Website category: book
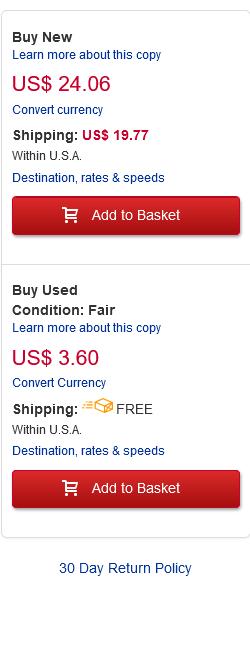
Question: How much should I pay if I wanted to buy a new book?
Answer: US$ 24.06

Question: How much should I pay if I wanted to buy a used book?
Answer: US$ 3.60

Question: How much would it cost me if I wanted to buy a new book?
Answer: US$ 24.06

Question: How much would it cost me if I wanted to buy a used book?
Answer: US$ 3.60

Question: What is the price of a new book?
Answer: US$ 24.06

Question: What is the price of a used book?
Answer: US$ 3.60

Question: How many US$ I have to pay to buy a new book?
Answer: US$ 24.06

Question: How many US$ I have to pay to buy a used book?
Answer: US$ 3.60

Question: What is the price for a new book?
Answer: US$ 24.06

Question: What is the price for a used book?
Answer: US$ 3.60

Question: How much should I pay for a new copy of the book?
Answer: US$ 24.06

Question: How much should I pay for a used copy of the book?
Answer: US$ 3.60

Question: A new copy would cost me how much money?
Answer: US$ 24.06

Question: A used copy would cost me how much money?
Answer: US$ 3.60

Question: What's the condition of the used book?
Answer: Fair

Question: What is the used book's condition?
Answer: Fair

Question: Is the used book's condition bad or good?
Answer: Fair

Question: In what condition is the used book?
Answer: Fair

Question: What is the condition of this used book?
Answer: Fair

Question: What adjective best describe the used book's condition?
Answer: Fair

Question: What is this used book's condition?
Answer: Fair

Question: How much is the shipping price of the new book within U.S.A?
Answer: US$ 19.77

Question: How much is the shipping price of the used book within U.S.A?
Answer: FREE

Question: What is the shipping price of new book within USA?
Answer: US$ 19.77

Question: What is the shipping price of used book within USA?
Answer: FREE

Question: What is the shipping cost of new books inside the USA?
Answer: US$ 19.77

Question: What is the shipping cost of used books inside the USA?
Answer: FREE

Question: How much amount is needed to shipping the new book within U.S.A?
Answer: US$ 19.77

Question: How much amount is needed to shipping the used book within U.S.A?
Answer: FREE

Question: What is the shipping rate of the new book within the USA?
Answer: US$ 19.77

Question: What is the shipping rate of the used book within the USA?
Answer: FREE

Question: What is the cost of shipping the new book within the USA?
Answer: US$ 19.77

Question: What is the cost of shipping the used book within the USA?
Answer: FREE

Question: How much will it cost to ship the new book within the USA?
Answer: US$ 19.77

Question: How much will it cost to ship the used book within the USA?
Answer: FREE